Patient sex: F
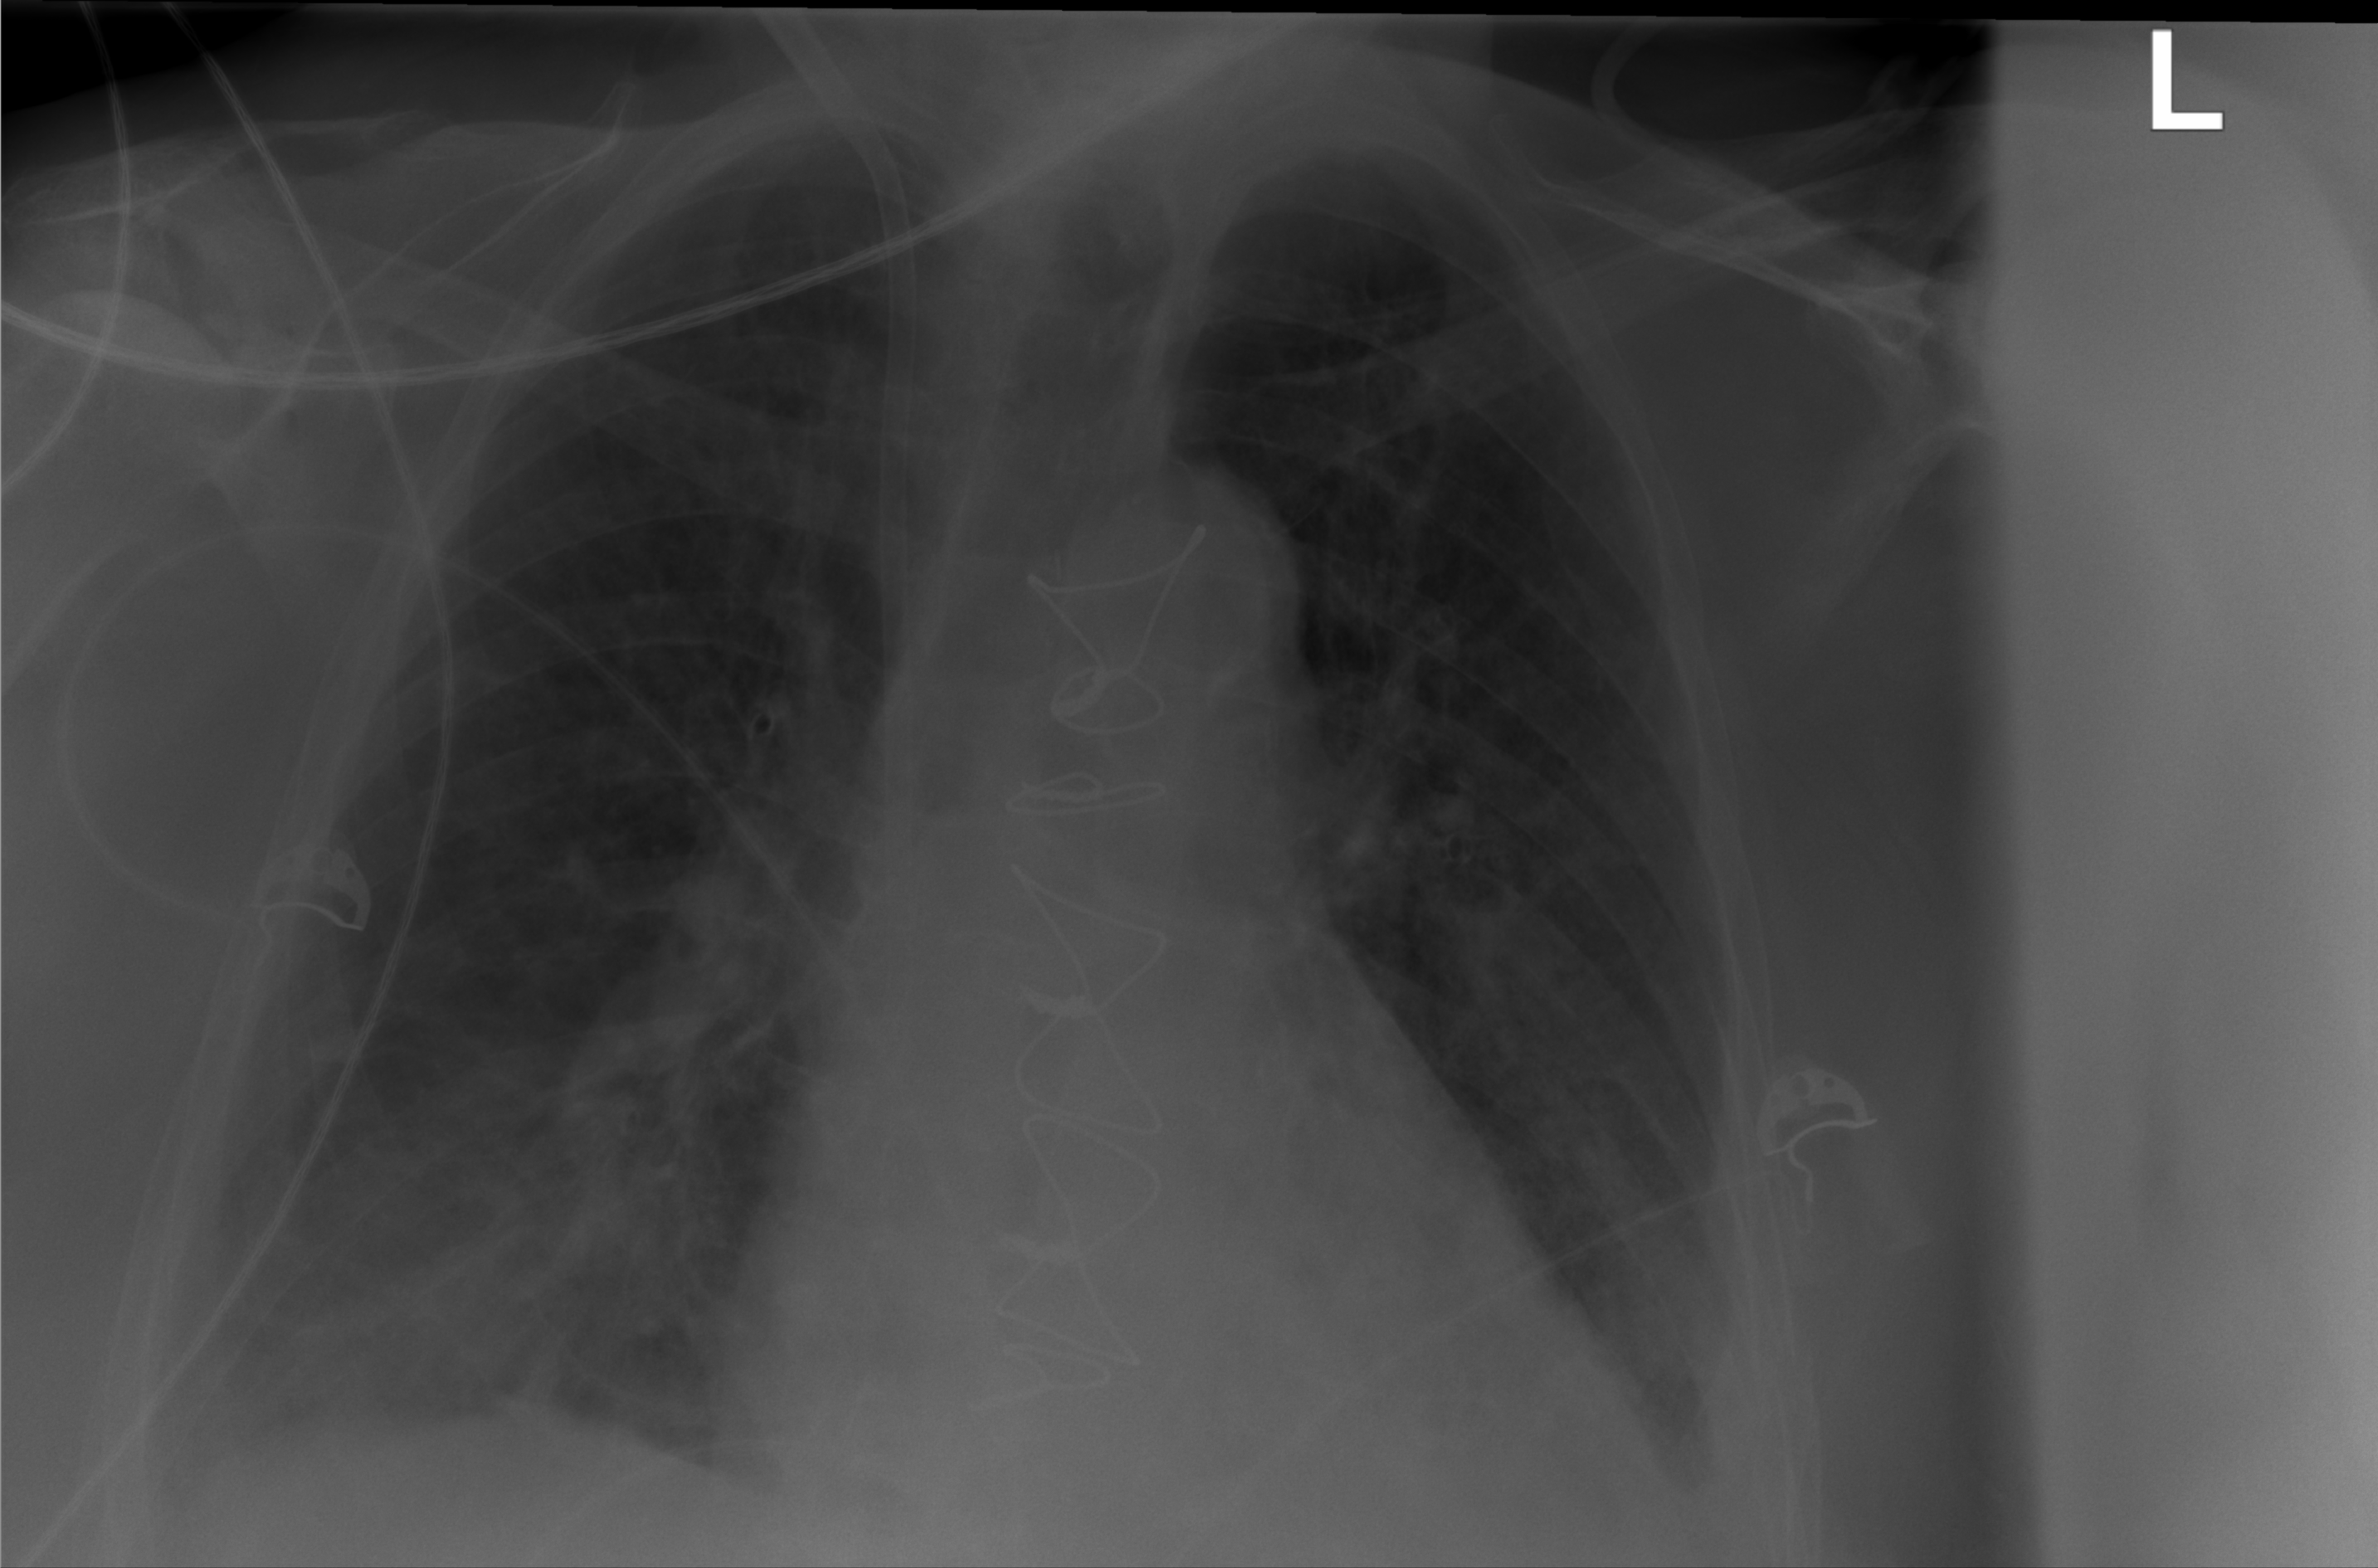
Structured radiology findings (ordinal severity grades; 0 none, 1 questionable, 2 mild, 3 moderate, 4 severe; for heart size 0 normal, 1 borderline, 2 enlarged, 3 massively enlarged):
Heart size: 2
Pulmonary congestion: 2
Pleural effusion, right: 1
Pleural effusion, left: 1
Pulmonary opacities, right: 2
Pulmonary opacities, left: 1
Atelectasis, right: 2
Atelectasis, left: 1